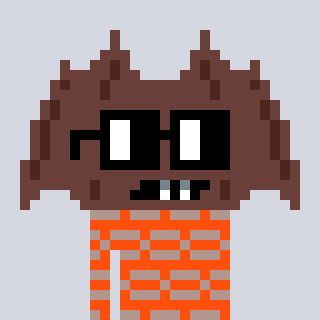
a pixel art character with square black glasses, a bat-shaped head and a orange-colored body on a cool background